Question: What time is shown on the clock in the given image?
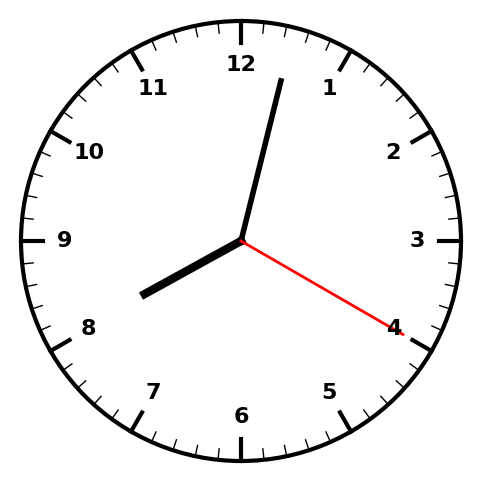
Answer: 08:02:20